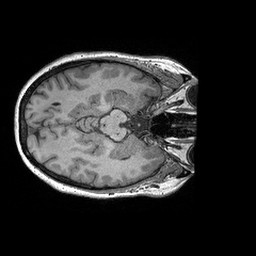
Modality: T1w
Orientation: axial
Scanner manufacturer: siemens
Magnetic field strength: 3 T
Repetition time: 2.3 s
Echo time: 0.00298 s